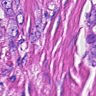
Metastatic tissue present: yes